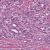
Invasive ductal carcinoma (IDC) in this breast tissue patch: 1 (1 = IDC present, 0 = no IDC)